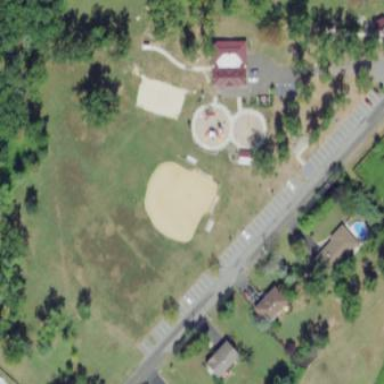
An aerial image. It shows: Baseball pitch for leisure land activities.